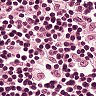
Metastatic tissue present: no